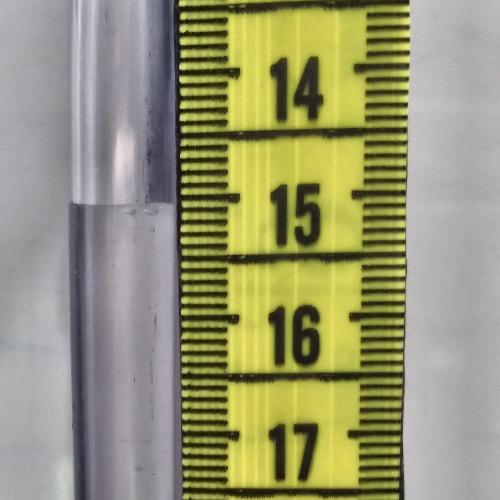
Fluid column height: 15.1 cm